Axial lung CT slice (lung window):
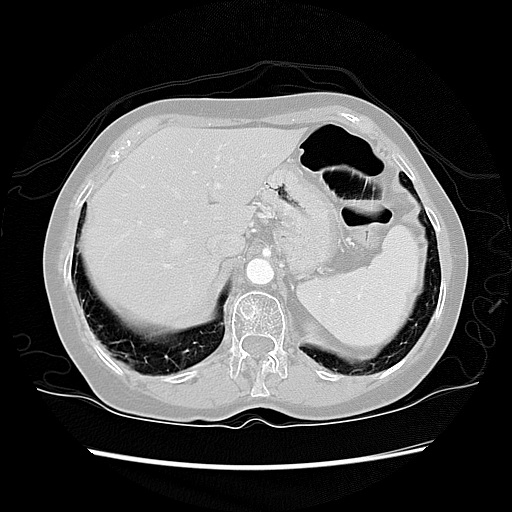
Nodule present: no